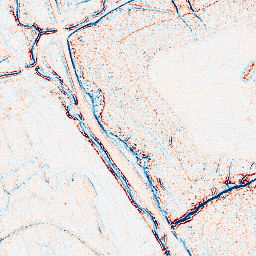
Category: edge_preserving
Decomposition family: bilateral
Decomposition parameters: d: 5
sigma_color: 75
sigma_space: 75
Upsampling method: bilinear
Upsampling parameters: scale: 4
Upsampling scale: 4